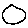
Label: moon